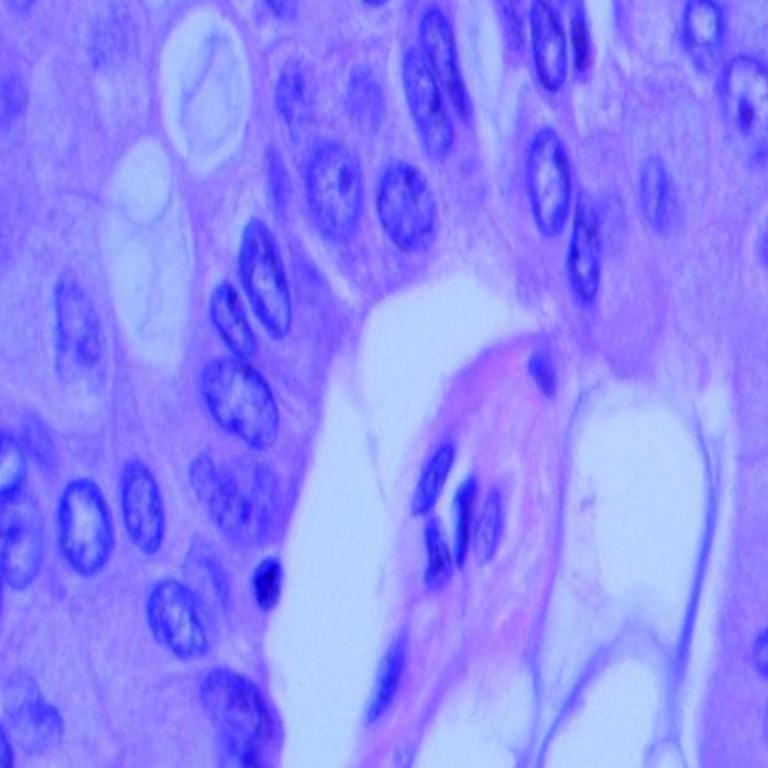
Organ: lung
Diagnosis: adenocarcinomas